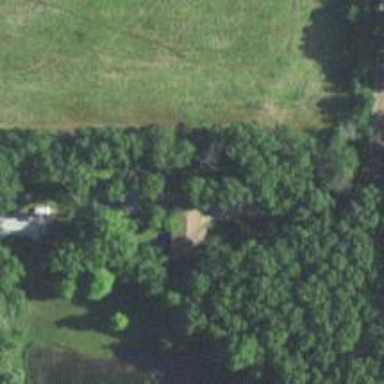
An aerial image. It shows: Driveway.